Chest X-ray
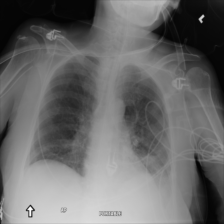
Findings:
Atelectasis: positive
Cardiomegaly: negative
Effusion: negative
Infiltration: positive
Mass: negative
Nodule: negative
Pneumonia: negative
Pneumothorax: negative
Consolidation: negative
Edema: negative
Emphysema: negative
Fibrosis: negative
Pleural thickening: negative
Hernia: negative